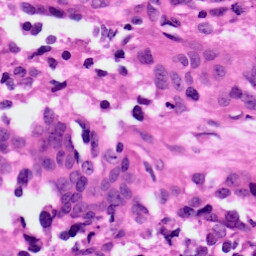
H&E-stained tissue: Ovarian